Question: Is there any way to allow spaces in user names 'Name Givenname' and characters like 'sctzyaieuo' (any UTF-8 characters) in CodeIgniter Tank Auth library?
I was browse code but I do not know hot to allow it? And aloso I need to allow duplicate usernames (need only email to be unique).
When I trying to register new user I get this error.
<URL>

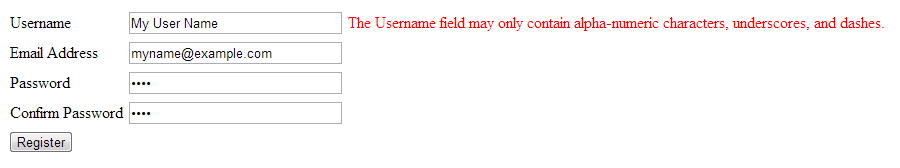
Answer: I don't think Tank Auth places any restrictions on spaces/characters in the username, it's more likely to be the collation on your 'users' table. Tank Auth uses SQL 'LOWER()' functions to compare usernames to input, so SQL 'LOWER('whatever is in the DB')' must equal PHP 'strtolower('whatever the user entered')'.
If your 'users' table is not defined with collation 'UTF8_GENERAL_CI', try changing it to that.
If that doesn't fix it, the code in 'models/tank_auth/users.php' is very simple, so you can easily adapt it to meet your needs.